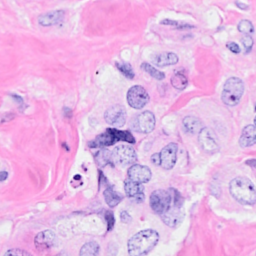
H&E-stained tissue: Breast